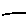
Label: line